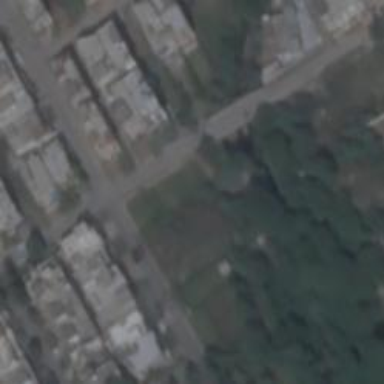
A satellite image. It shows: Residential road with bridge.